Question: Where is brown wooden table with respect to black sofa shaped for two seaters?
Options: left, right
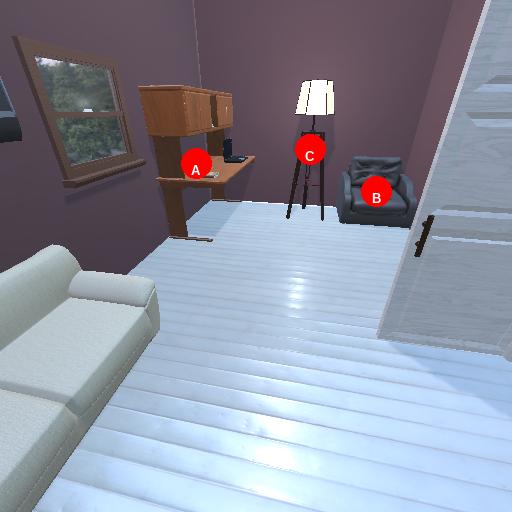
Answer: left